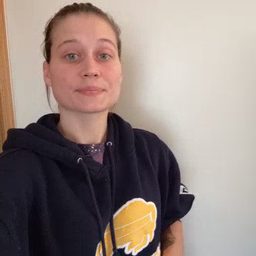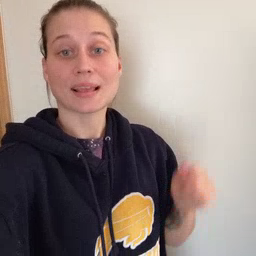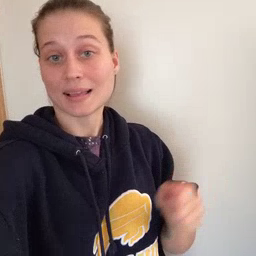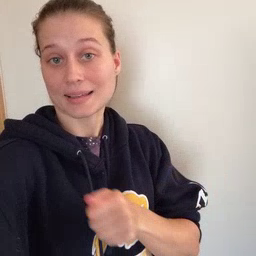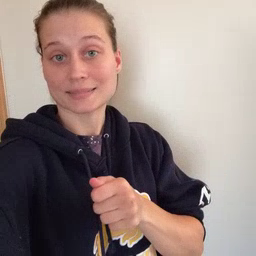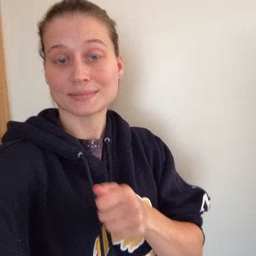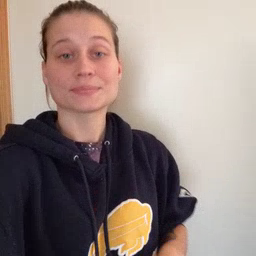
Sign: hide